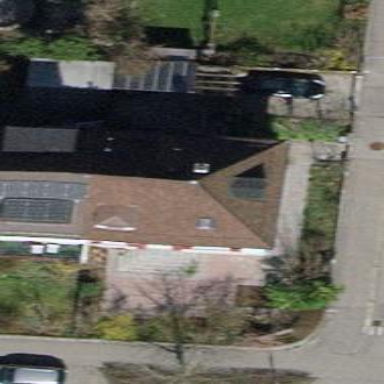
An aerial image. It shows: Hipped roof semi-detached house.